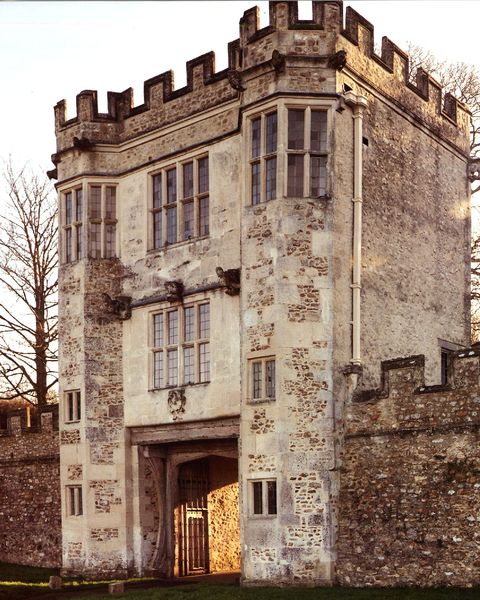
Titel: Shute House, gatehouse
Standort: Axminster (EU - GB - Devonshire)
Schlagwörter: himmel, bäume, braun, fenster, licht, tür, steine, sonne, turm, mauer, hecke, durchgang, tor, zinnen, foto, eingang, eckig, regenrinne, wappen, regenrohr, bäum3e